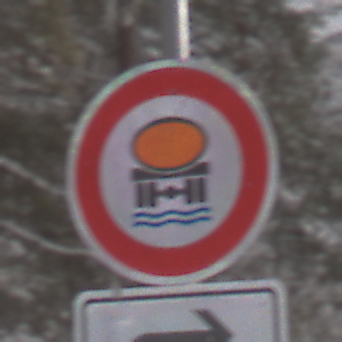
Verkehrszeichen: VerbotFahrzeugeWassergefaehrdenderLadung
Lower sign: RichtungsangabeDurchPfeile5
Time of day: MorningAfternoon
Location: Outdoor (Nature)
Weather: PartlyCloudy
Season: Winter
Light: Natural